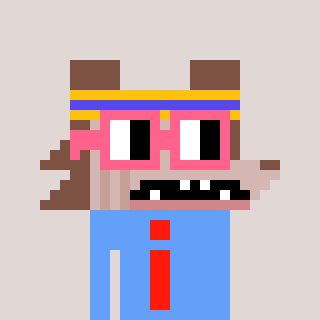
a pixel art character with square pink glasses, a werewolf-shaped head and a blue-colored body on a warm background